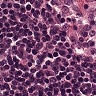
Metastatic tissue present: no